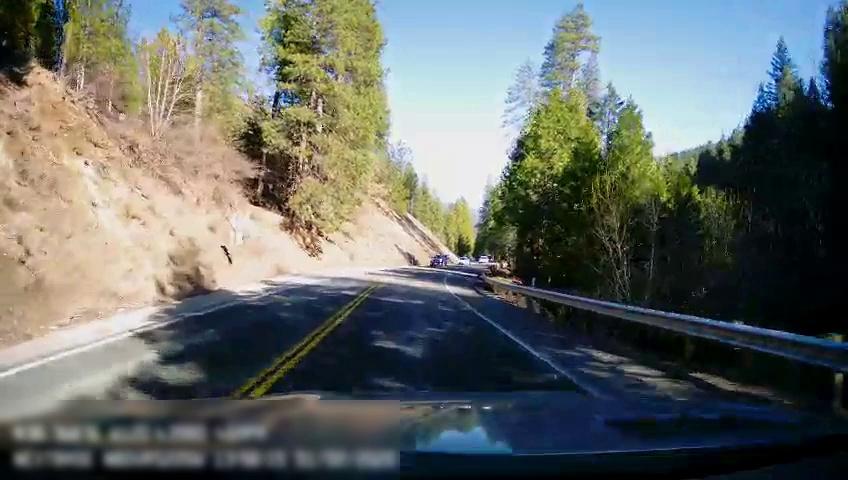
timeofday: Day
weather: Sunny
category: Drivable Space
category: Vehicles | SUV
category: Vehicles | Car
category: Vehicles | SUV
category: Lanes | Alternate Lane
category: Lanes | Opposite Lane
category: Lanes | Current Lane
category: Lanes | Opposite Lane